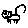
Label: cat